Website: bh-photo
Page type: cart
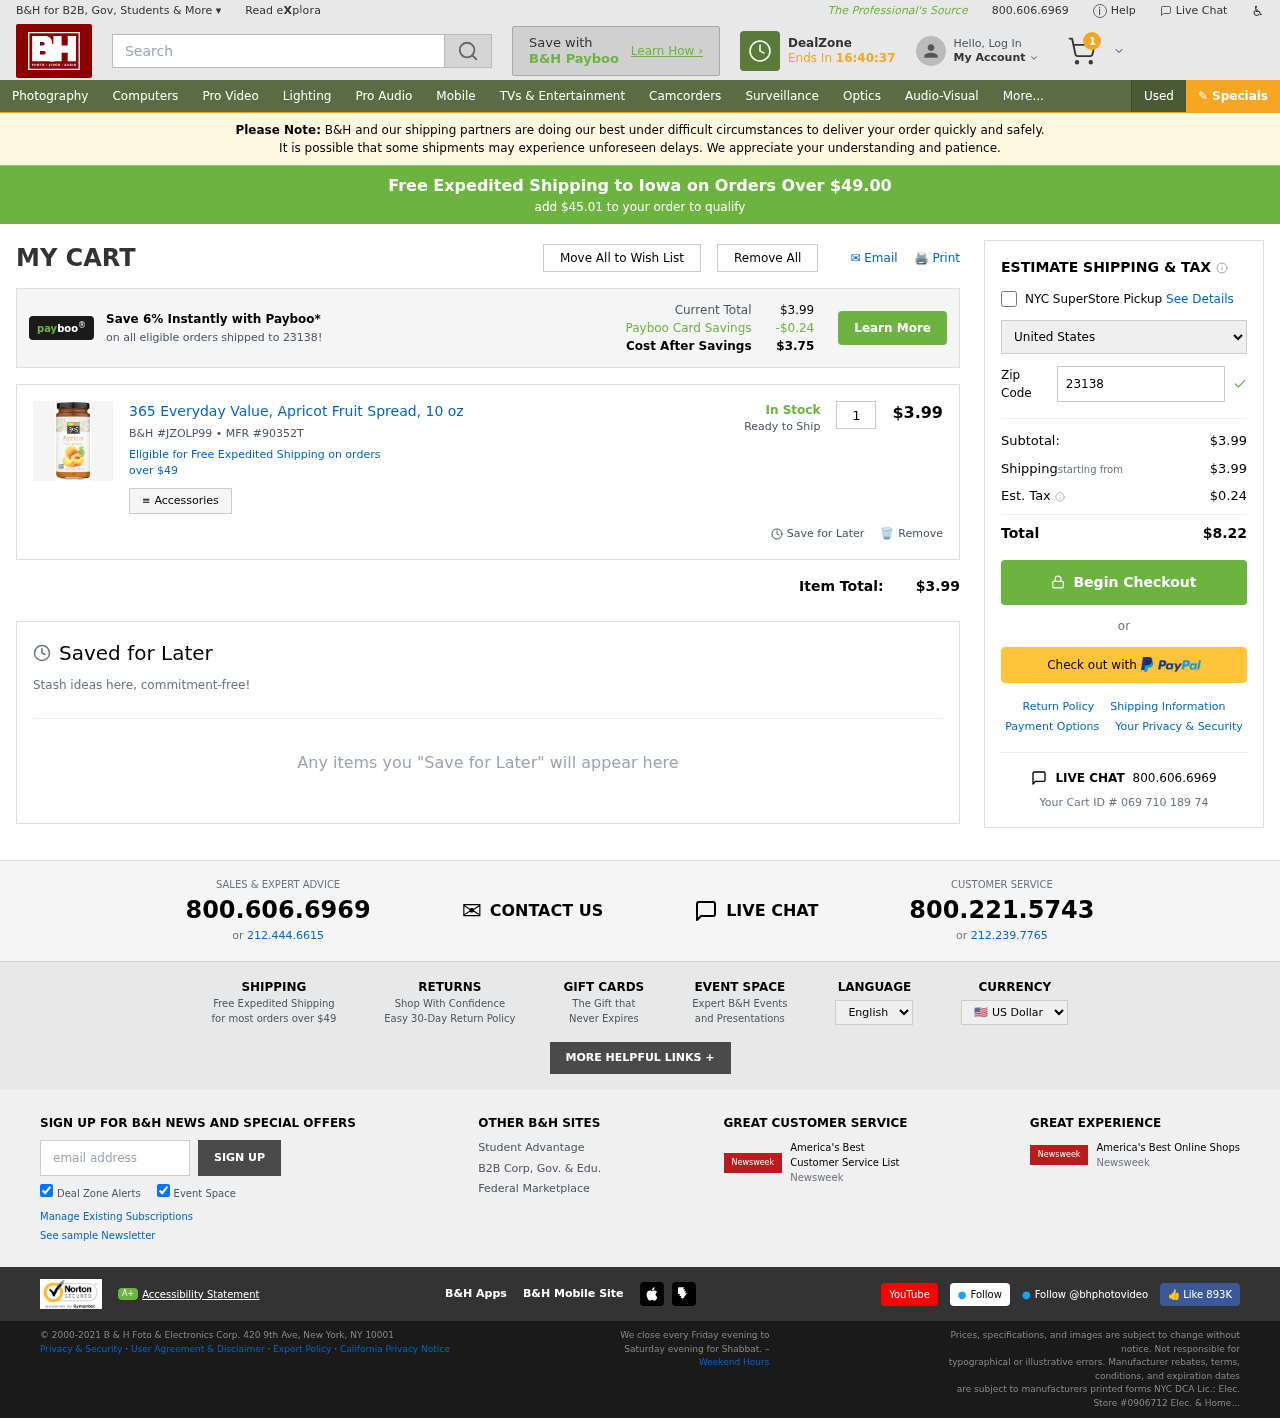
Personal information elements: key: PII_COUNTRY
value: United States
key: PII_POSTCODE
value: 23138
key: PII_STATE
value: Iowa
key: PII_POSTCODE2
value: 23138
Product elements: key: PRODUCT1_NAME
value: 365 Everyday Value, Apricot Fruit Spread, 10 oz
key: PRODUCT1_PRICE
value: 3.99
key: PRODUCT1_QUANTITY
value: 1
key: PRODUCT1_SKU
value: JZOLP99
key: PRODUCT1_MFR
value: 90352T
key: PRODUCT1_AVAILABILITY
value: In Stock
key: PRODUCT1_SHIP_STATUS
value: Ready to Ship
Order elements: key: ORDER_NUM_ITEMS
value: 1
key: FREE_SHIPPING_THRESHOLD
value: $45.01
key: ORDER_SUBTOTAL
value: $3.99
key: ORDER_SHIPPING_COST
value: $3.99
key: ORDER_TAX
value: $0.24
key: ORDER_TOTAL
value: $8.22
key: ORDER_ID
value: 069 710 189 74
Search elements: key: HEADER_SEARCH
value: Search
Other elements: key: PAYBOO_SAVINGS
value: -$0.24
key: COST_AFTER_SAVINGS
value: $3.75